Question: Get the data from a .dat file and print it to the console in Eclipse
: <URL>
I have resolved all my issues and have just a few console errors, here's my code and my question is: How do I add the <URL> method?
'''
package frp3;
import java.io.BufferedInputStream;
import java.io.DataInputStream;
import java.io.EOFException;
import java.net.URL;
import java.util.Vector;
public class FileRead {
public static void main(String[] args) { //getDocumentBase
System.out.println(readDataFile(getCodeBase() + "dichromatic.dat", 300, 750));
}
private static String getCodeBase() {
// TODO Auto-generated method stub
return null;
}
@SuppressWarnings("unchecked")
private static PointF[] readDataFile(String filename, int min, int max) {
@SuppressWarnings("rawtypes")
Vector v = new Vector();
try {
DataInputStream dis = new DataInputStream(new BufferedInputStream((new URL(filename)).openStream()));
float f0, f1;
while (true) {
try {
f0 = dis.readFloat();
f1 = dis.readFloat();
if (min < 0 || max < 0 || (f0 >= min && f0 <= max)) {
v.addElement(new PointF(f0, f1));
}
}
catch (EOFException eof) {
break;
}
}
}
catch (Exception e) {
e.printStackTrace();
}
PointF[] array = new PointF[v.size()];
for (int i = 0; i < v.size(); i++) {
array[i] = (PointF) v.elementAt(i);
}
return array;
}
}
'''
Here's my console errors:
'''
java.net.MalformedURLException: no protocol: nulldichromatic.dat
at java.net.URL.<init>(Unknown Source)
at java.net.URL.<init>(Unknown Source)
at java.net.URL.<init>(Unknown Source)
at frp3.FileRead.readDataFile(FileRead.java:27)
at frp3.FileRead.main(FileRead.java:12)
[Lfrp3.PointF;@29be513c
'''
Here's my Project View in Eclipse:

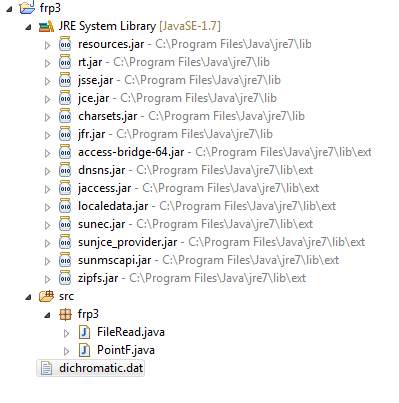
Answer: Alright. This is actually more complex then I thought at first pass. Basically, readDataFile expects the dichromatic.dat file to be a resource available on the Internet. Look at the following line from readDataFile:
'''
DataInputStream dis = new DataInputStream(new BufferedInputStream((new URL(filename)).openStream()));
'''
Basically, whatever filename gets passed in, is used as a URL. For your use-case, where your file is hosted on your local filesystem, I recommend a few changes.
First, replace the above DataInputStream declaration line with:
'''
DataInputStream dis = new DataInputStream(new BufferedInputStream(new FileInputStream(filename)));
'''
Second, replace getCodeBase with:
'''
private static String getCodeBase() {
return "";
}
'''
I've simply replace null with an empty string. Since "dichromatic.dat" is in the root of your project, it should be sufficient to use an empty string, indicating project root, as the result for getCodeBase(), as the result of that function gets pre-pended to "dichromatic.dat" before being passed to readDataFile as 'filename'.
If you put dichromatic.dat in a different place, just modify that empty string to be the "path" that leads to the file.
Hope this helps.
Forgot to mention -- be sure to update your imports list to include 'import java.io.FileInputStream' -- although Eclipse should handle this gracefully for you.